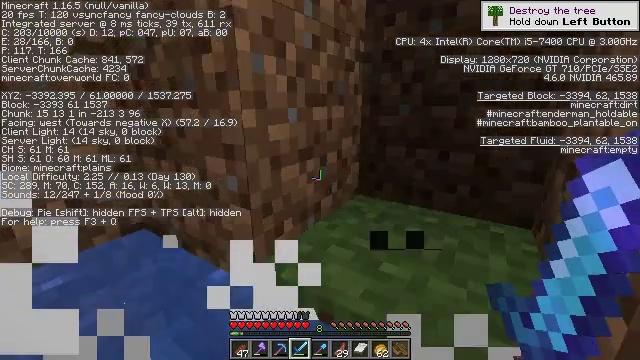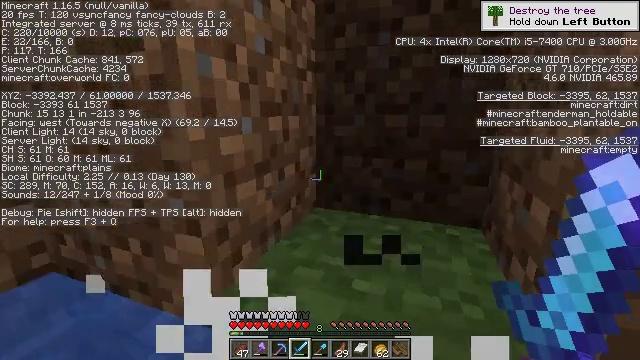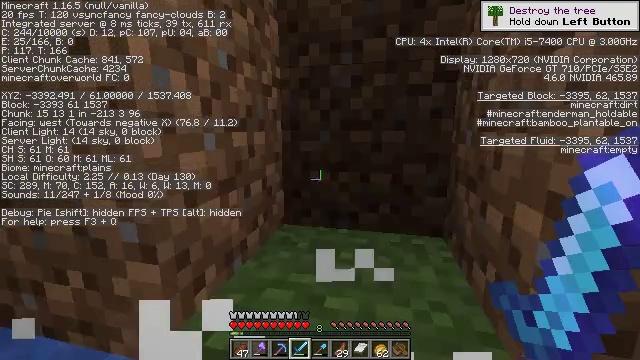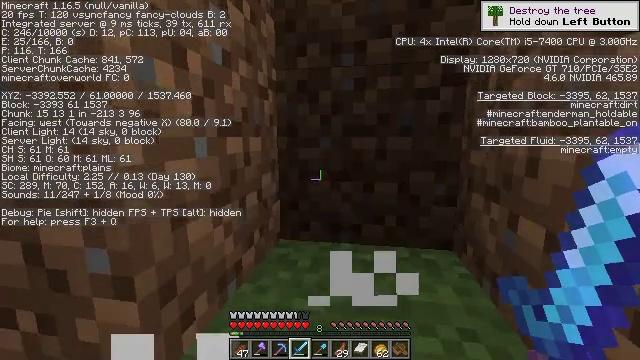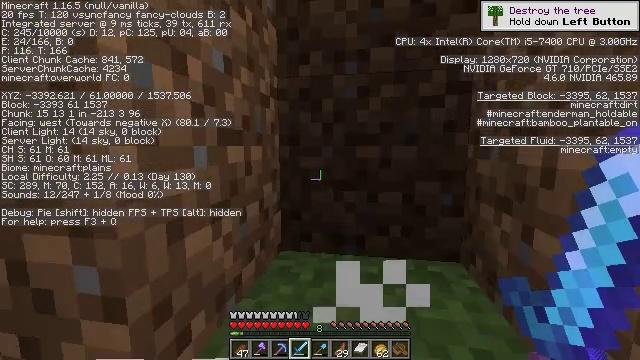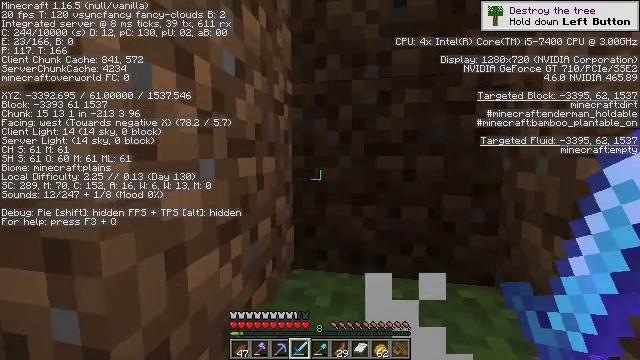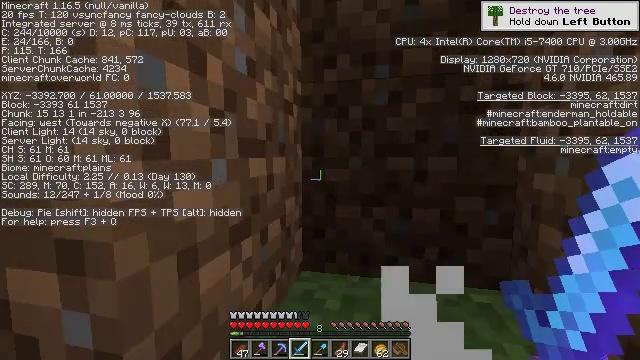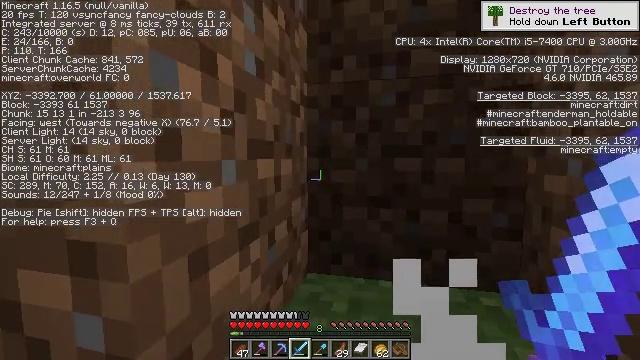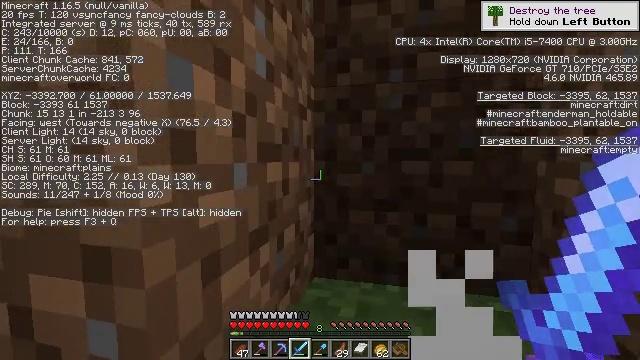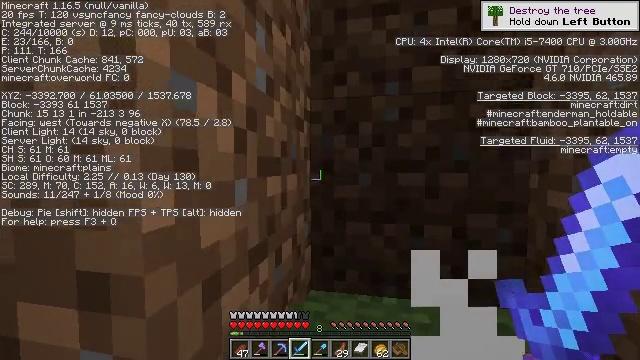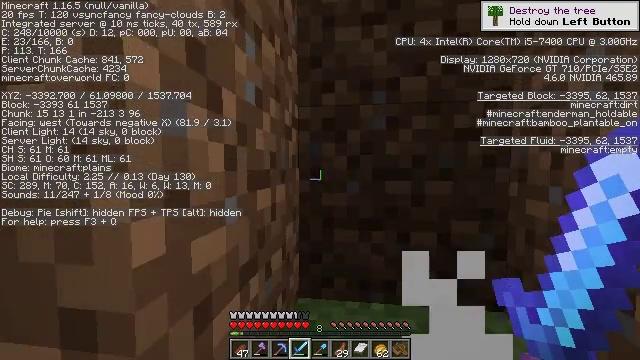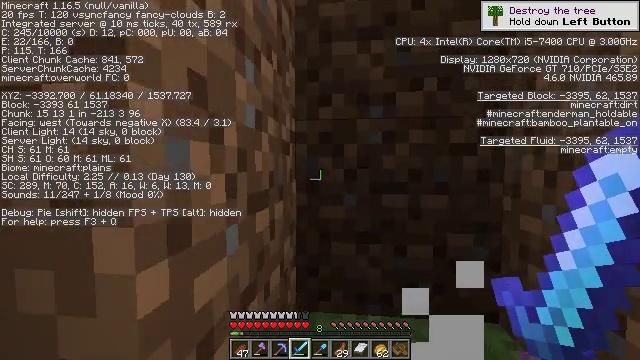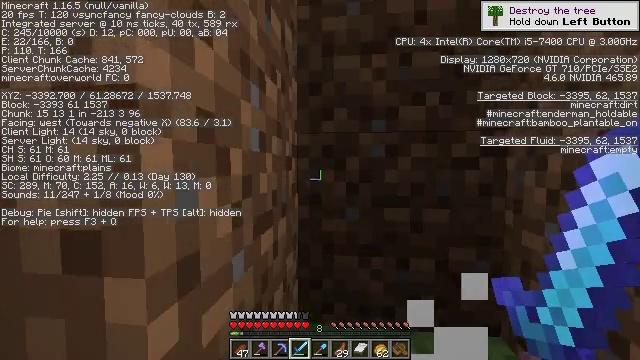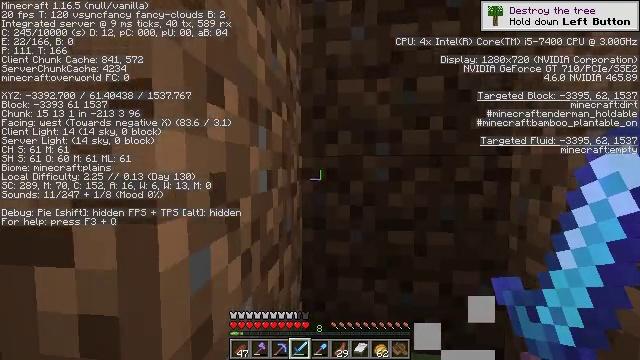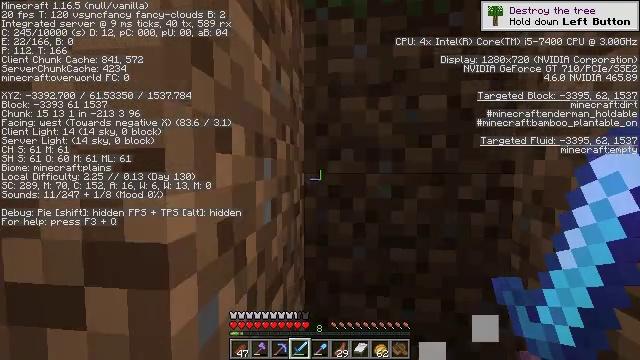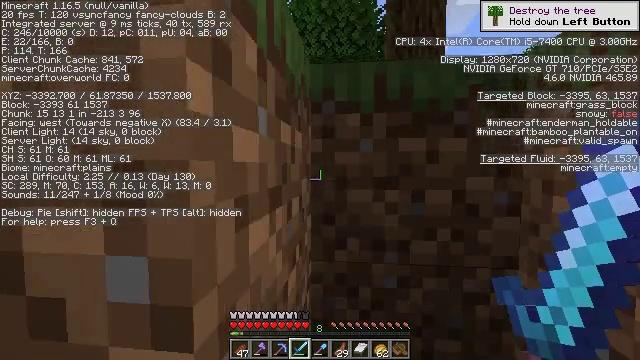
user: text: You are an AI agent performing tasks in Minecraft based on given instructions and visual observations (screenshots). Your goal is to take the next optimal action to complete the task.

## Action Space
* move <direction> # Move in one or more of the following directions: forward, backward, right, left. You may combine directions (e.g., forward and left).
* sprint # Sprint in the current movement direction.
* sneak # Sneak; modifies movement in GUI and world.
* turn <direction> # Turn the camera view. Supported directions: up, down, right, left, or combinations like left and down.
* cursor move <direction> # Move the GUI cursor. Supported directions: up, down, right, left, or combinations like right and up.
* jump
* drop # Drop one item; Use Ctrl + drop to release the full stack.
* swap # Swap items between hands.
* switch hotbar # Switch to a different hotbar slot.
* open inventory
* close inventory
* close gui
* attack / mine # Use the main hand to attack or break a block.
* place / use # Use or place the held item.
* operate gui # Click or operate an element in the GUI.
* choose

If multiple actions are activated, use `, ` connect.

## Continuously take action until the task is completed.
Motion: motion action
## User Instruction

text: Dig up the grass block for dirt.
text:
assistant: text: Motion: move forward, turn right and up
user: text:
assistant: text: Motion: move forward, turn right and up
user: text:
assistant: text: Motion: move forward, turn right and up
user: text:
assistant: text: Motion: move forward, turn up
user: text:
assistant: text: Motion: move forward, turn left and up
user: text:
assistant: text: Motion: move forward, turn left
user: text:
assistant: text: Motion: move forward
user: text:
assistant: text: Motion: move forward
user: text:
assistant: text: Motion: move forward, turn right and up, jump
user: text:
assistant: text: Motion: move forward, turn right, jump
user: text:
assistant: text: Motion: move forward, turn right, jump
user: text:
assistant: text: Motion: move forward, jump
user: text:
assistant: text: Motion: move forward, jump
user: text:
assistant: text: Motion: move forward, jump
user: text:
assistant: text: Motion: move forward, jump
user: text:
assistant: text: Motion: move forward and move right, turn right and up, jump
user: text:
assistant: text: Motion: move forward and move right, turn up, jump
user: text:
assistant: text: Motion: move forward and move right, jump
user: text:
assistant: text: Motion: move forward and move right, jump
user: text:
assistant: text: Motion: move forward and move right, jump
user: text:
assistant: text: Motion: move forward and move right, jump
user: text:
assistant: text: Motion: move forward and move right, jump
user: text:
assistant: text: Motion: move forward and move right, jump
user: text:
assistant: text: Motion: move forward and move right, jump
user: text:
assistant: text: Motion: move forward and move right, jump
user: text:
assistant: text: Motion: move forward and move right, jump
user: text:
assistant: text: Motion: no_op
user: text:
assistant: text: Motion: no_op
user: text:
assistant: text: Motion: no_op
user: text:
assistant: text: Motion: attack / mine